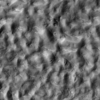
Label: not_dusty